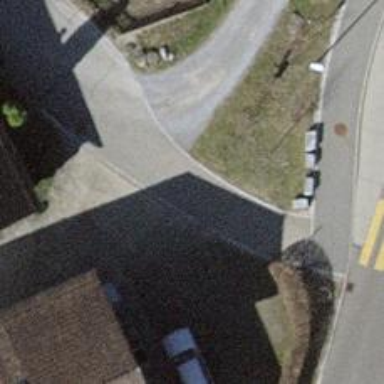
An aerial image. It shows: Bollard.